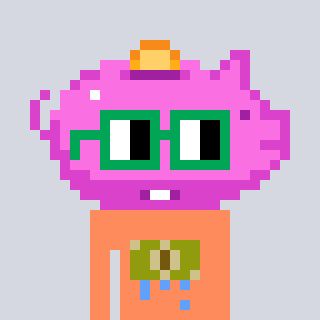
a pixel art character with square green glasses, a piggybank-shaped head and a peachy-colored body on a cool background